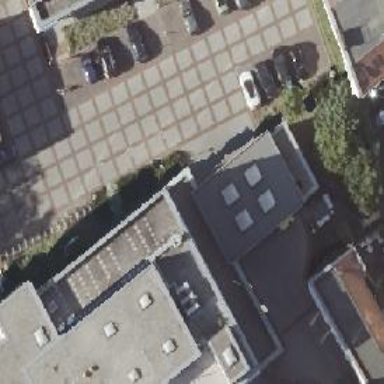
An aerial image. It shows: Entrance designated for emergency wards.